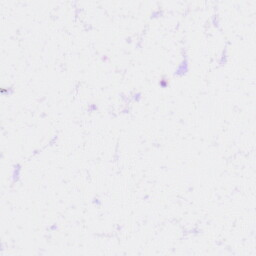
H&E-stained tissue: Liver